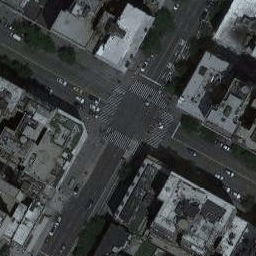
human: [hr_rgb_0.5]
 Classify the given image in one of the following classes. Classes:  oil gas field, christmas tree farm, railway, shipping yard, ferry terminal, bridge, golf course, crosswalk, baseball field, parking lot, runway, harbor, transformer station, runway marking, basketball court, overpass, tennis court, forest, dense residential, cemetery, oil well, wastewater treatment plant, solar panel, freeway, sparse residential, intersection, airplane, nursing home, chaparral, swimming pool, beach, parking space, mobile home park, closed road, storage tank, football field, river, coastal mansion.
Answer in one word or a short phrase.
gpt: intersection